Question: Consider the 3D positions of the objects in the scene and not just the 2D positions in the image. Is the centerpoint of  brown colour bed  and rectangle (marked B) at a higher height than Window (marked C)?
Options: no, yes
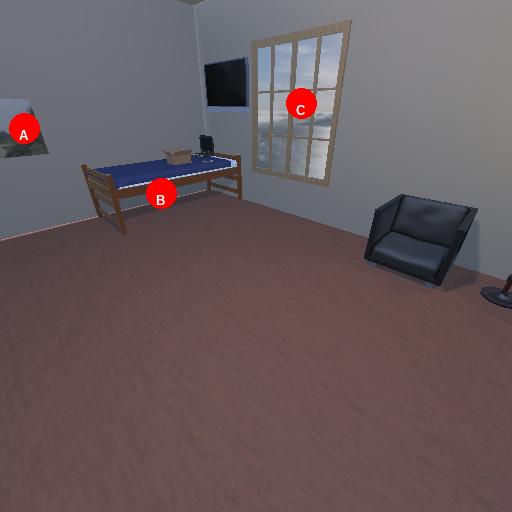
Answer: no